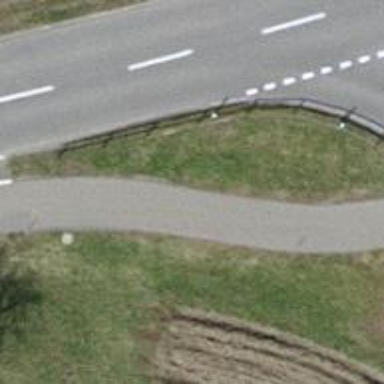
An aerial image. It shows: Asphalt cycleway.